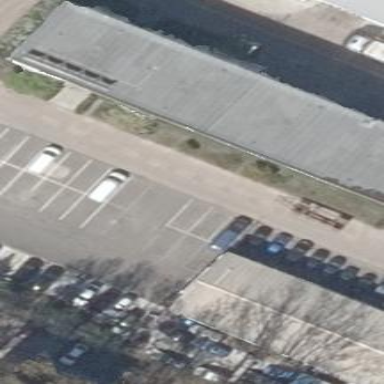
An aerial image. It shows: Office building with flat roof.